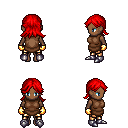
a pixel art fantasy rpg character, female body template, human, dark skin, brown tunic, gold greaves, red loose hair, gold gloves, metal boots, four views (front, back, left, right), 2x2 character sprite sheet, small pixel art, hard edges, no anti-aliasing